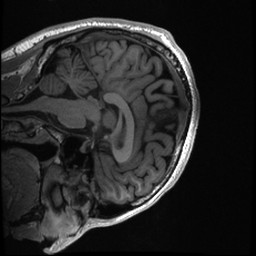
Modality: T1w
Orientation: sagittal
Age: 29
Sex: male